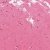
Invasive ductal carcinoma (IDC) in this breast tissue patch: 0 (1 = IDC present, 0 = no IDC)